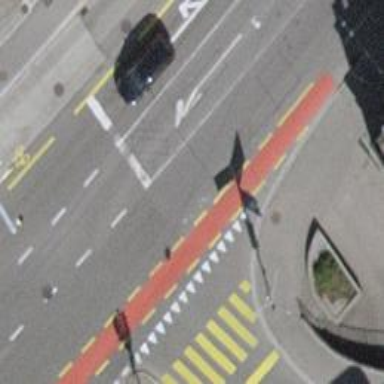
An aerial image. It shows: Road with traffic signals.